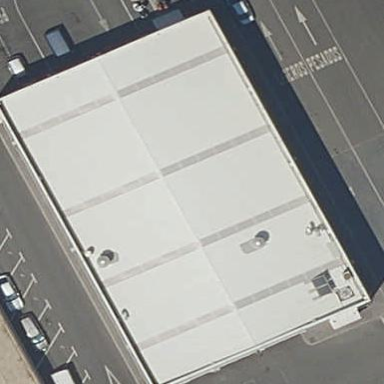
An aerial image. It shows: Industrial building used for vehicle inspection.